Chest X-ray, PA view. Patient: 55 years old, sex F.
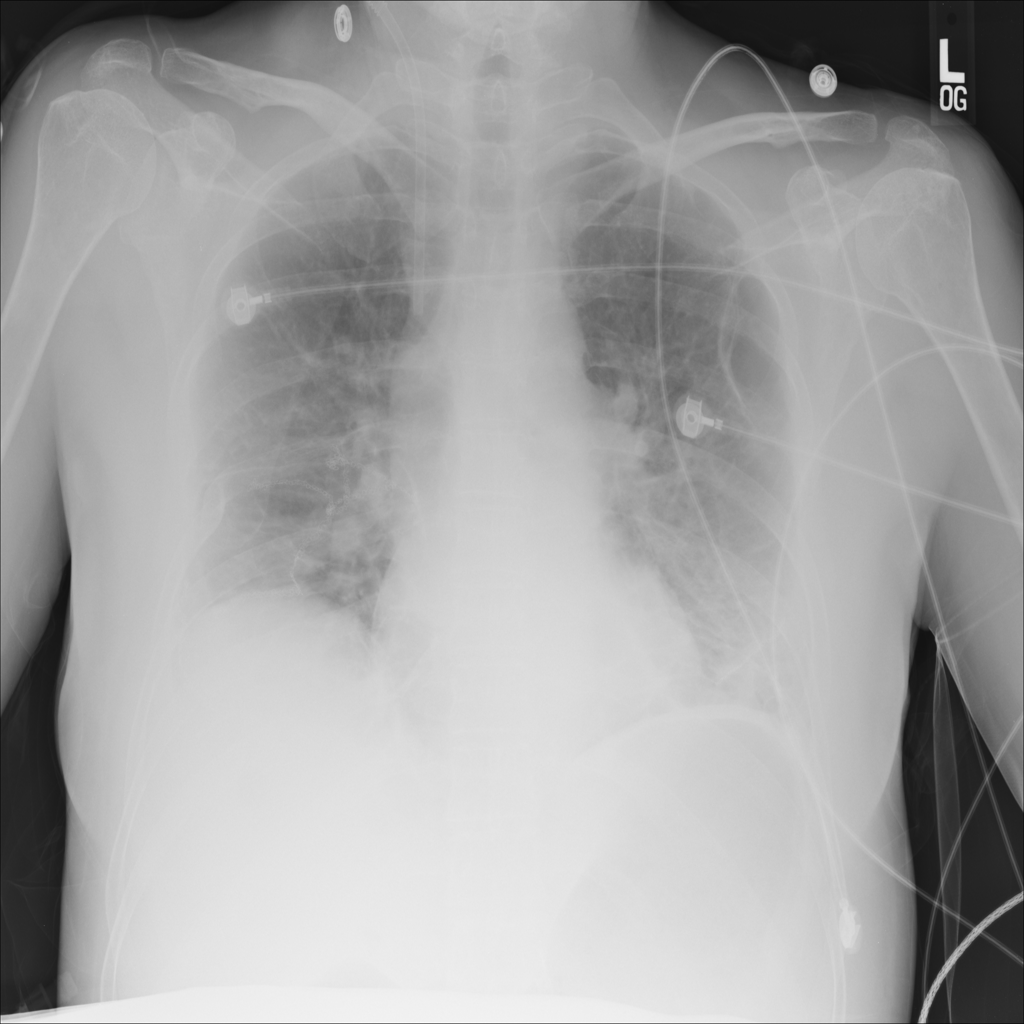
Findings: No Finding